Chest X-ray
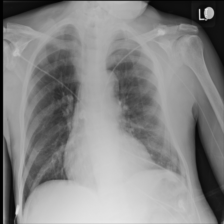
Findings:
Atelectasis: negative
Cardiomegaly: negative
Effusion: negative
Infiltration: negative
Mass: negative
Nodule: negative
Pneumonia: negative
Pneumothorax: negative
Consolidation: negative
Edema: negative
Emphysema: negative
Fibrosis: negative
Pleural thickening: negative
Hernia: negative